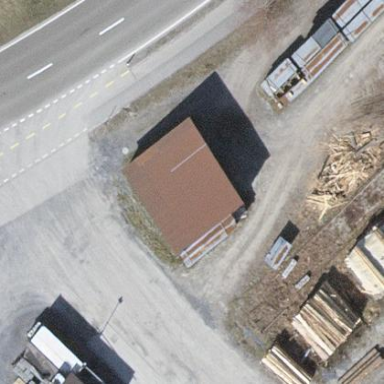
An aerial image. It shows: Building with skillion roof shape.